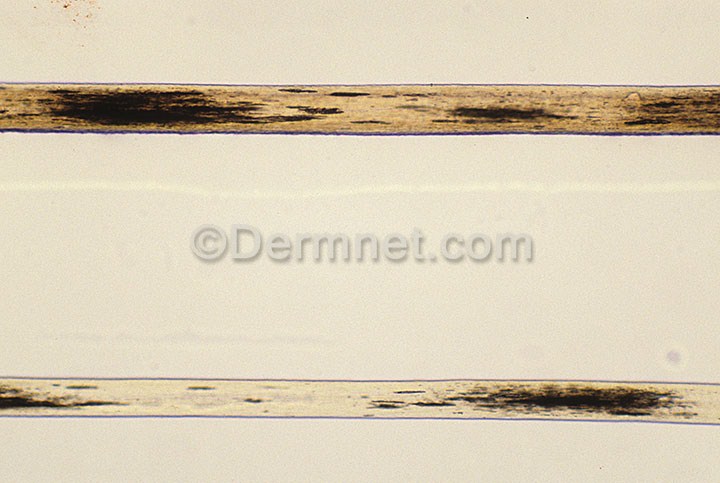
Disease: Hair Loss Photos Alopecia and other Hair Diseases